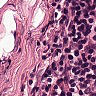
Metastatic tissue present: no